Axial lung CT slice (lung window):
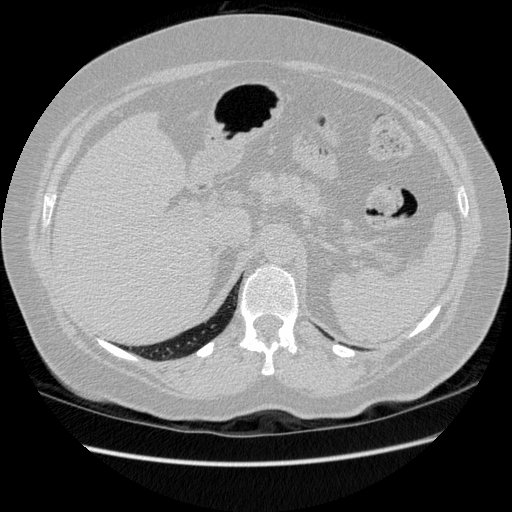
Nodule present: no